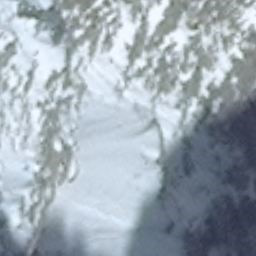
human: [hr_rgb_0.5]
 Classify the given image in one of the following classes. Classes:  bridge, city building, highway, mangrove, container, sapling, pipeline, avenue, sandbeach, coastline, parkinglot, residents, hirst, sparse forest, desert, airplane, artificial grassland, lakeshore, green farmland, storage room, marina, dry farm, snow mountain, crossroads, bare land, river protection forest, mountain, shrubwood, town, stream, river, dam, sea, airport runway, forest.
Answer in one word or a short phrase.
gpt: snow mountain